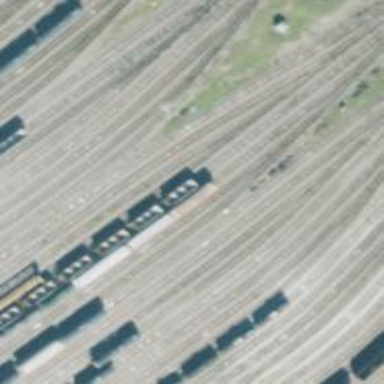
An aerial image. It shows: Railway yard in service.